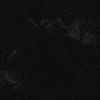
Atmospheric dust classification: not_dusty